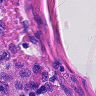
Metastatic tissue present: no